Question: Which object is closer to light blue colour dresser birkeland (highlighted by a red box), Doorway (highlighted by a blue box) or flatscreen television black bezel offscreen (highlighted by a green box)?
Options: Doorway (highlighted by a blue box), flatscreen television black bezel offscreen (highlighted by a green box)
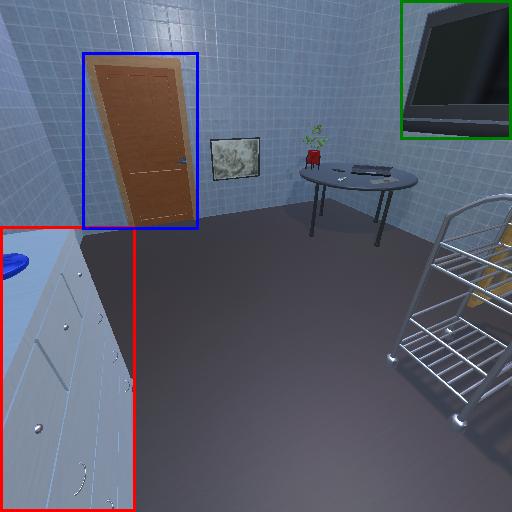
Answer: Doorway (highlighted by a blue box)